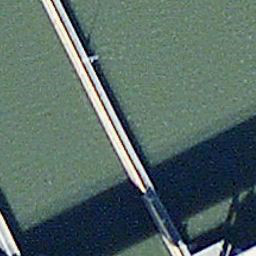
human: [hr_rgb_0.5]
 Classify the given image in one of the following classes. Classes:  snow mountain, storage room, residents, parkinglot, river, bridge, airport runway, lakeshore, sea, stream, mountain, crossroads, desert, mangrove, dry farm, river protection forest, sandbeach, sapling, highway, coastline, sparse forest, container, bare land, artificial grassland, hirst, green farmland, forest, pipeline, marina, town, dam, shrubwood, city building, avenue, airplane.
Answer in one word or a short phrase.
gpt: bridge